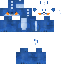
A male skeleton skin with dark skin, wearing brown helmet dressed in a blue armor chest and blue pants, featuring a closed mouth.